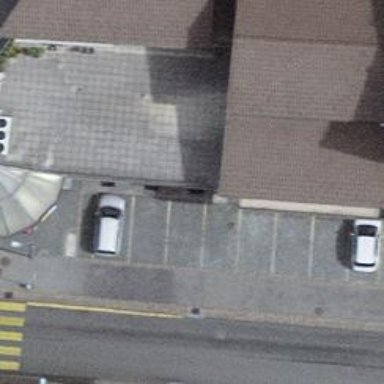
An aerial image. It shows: Supermarket.